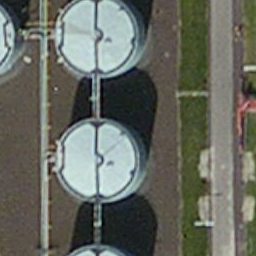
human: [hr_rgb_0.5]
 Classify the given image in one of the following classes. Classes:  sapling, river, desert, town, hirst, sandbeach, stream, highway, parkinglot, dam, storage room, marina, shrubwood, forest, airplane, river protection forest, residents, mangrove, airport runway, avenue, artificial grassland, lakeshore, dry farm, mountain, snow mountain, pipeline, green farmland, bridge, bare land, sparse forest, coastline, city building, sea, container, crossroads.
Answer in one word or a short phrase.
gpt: storage room